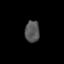
Tissue: skin
Cell type: T cells
Senescence score: 0.7394
Nuclear area (px): 310
Mean DAPI intensity: 85.313